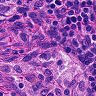
Metastatic tissue present: no